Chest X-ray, PA view. Patient: 62 years old, sex M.
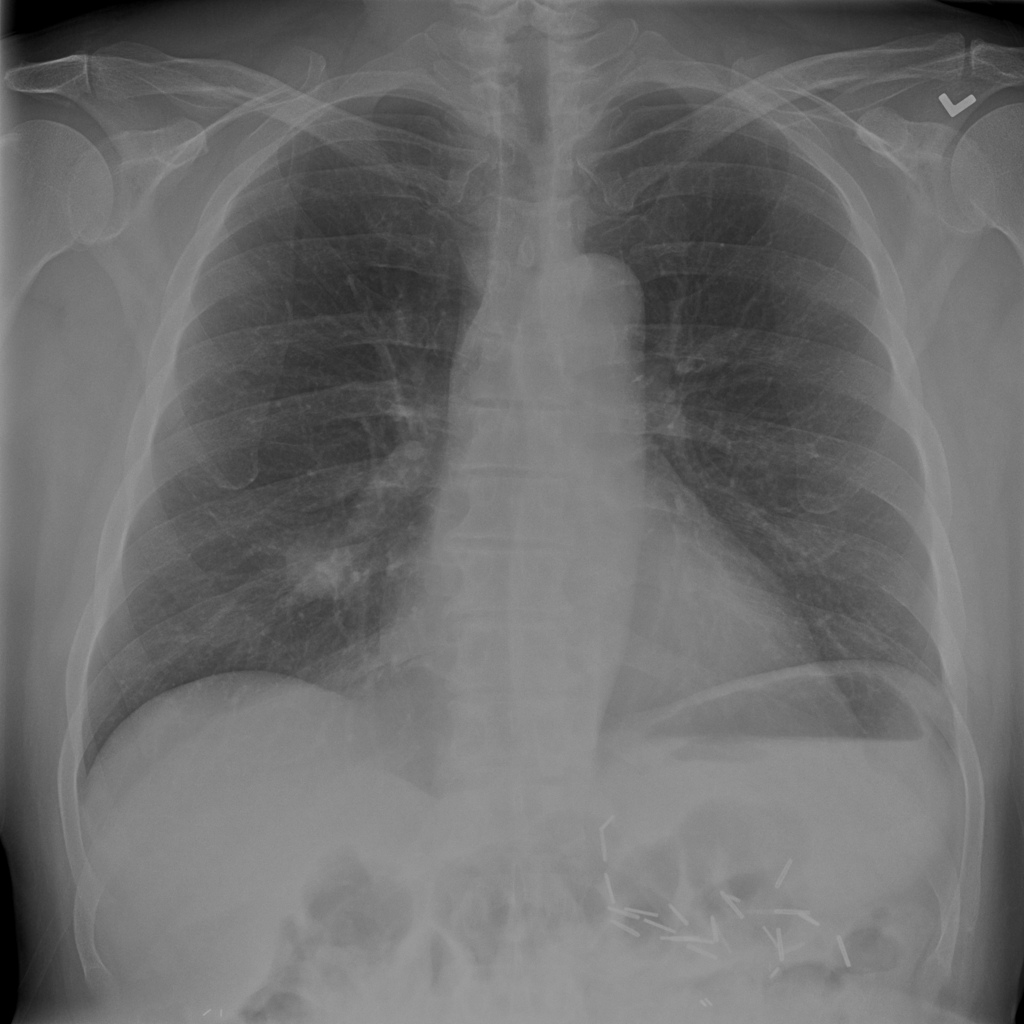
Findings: Nodule